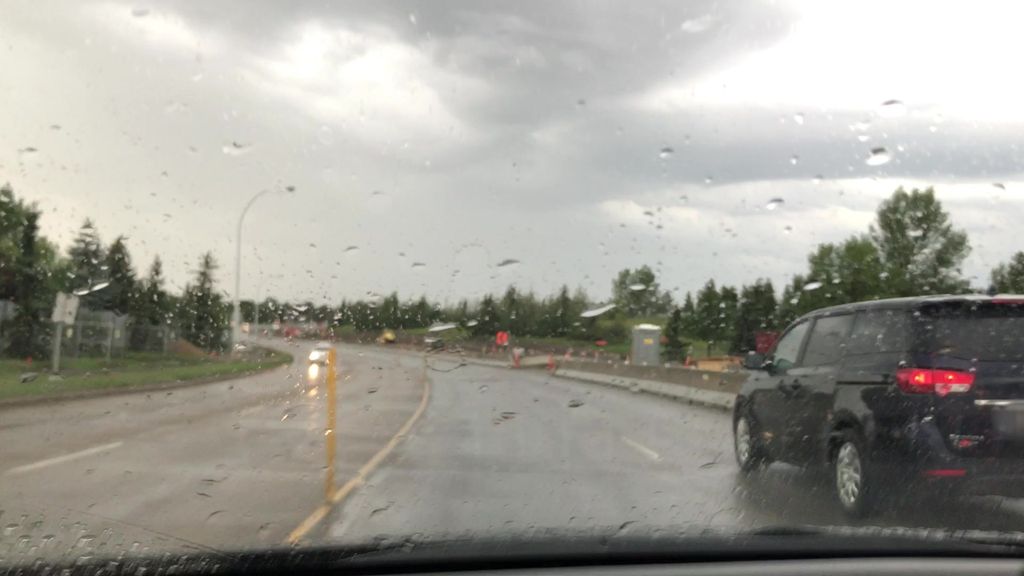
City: edmonton